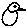
Label: bird